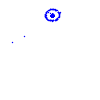
Particle: pion